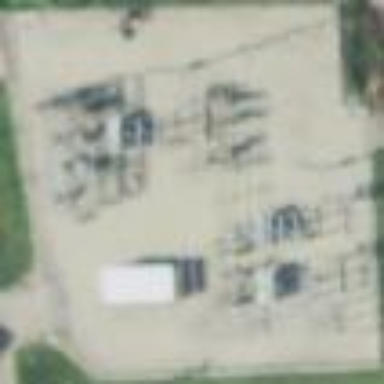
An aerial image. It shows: Distribution substation surrounded by fence.